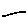
Label: line